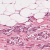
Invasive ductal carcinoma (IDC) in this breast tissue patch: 0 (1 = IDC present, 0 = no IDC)